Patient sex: M
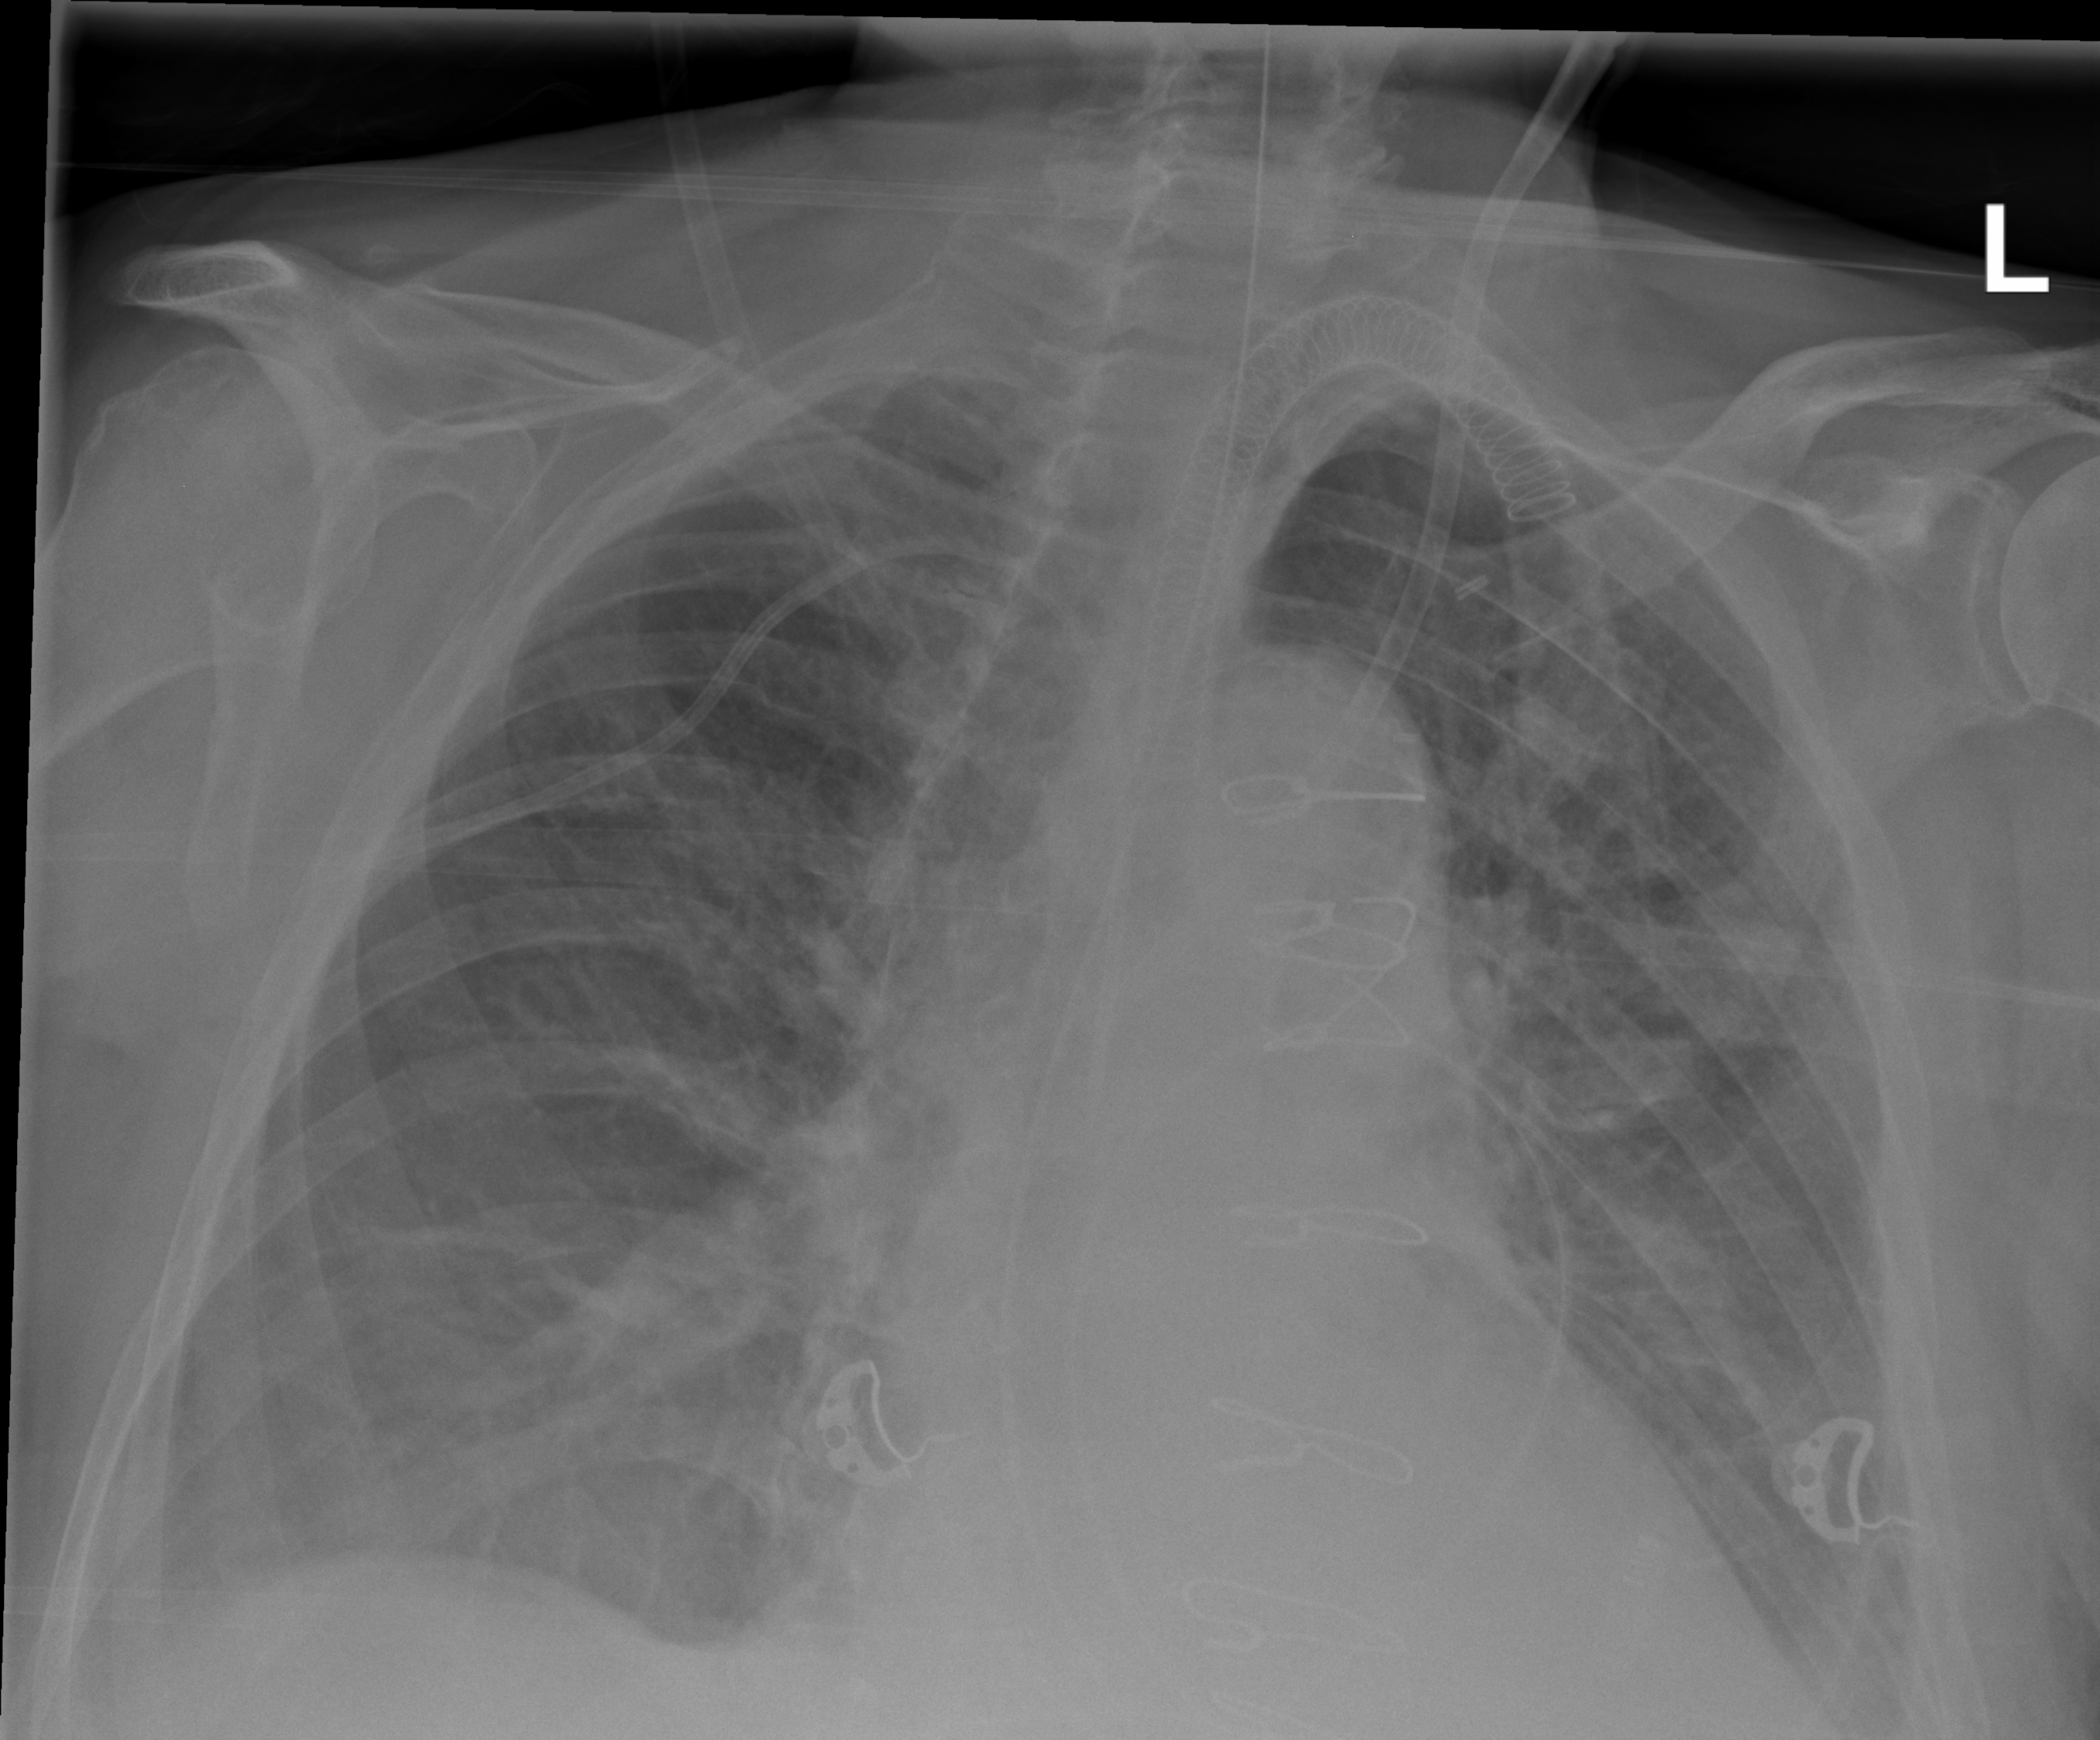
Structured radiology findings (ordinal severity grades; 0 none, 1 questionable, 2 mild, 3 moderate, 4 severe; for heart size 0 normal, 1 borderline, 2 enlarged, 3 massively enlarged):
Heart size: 0
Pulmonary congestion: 0
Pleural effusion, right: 2
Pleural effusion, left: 1
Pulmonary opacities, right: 0
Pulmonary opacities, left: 2
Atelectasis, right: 3
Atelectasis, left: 2